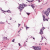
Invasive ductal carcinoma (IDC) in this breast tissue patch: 1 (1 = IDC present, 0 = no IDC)